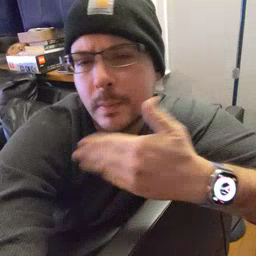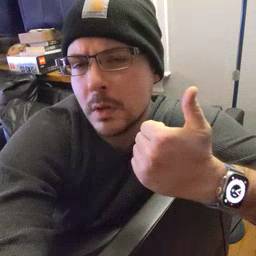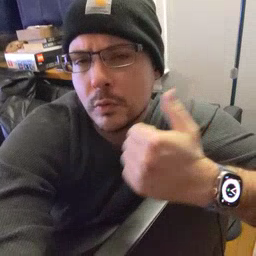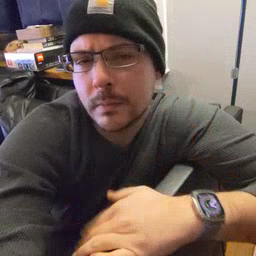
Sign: better